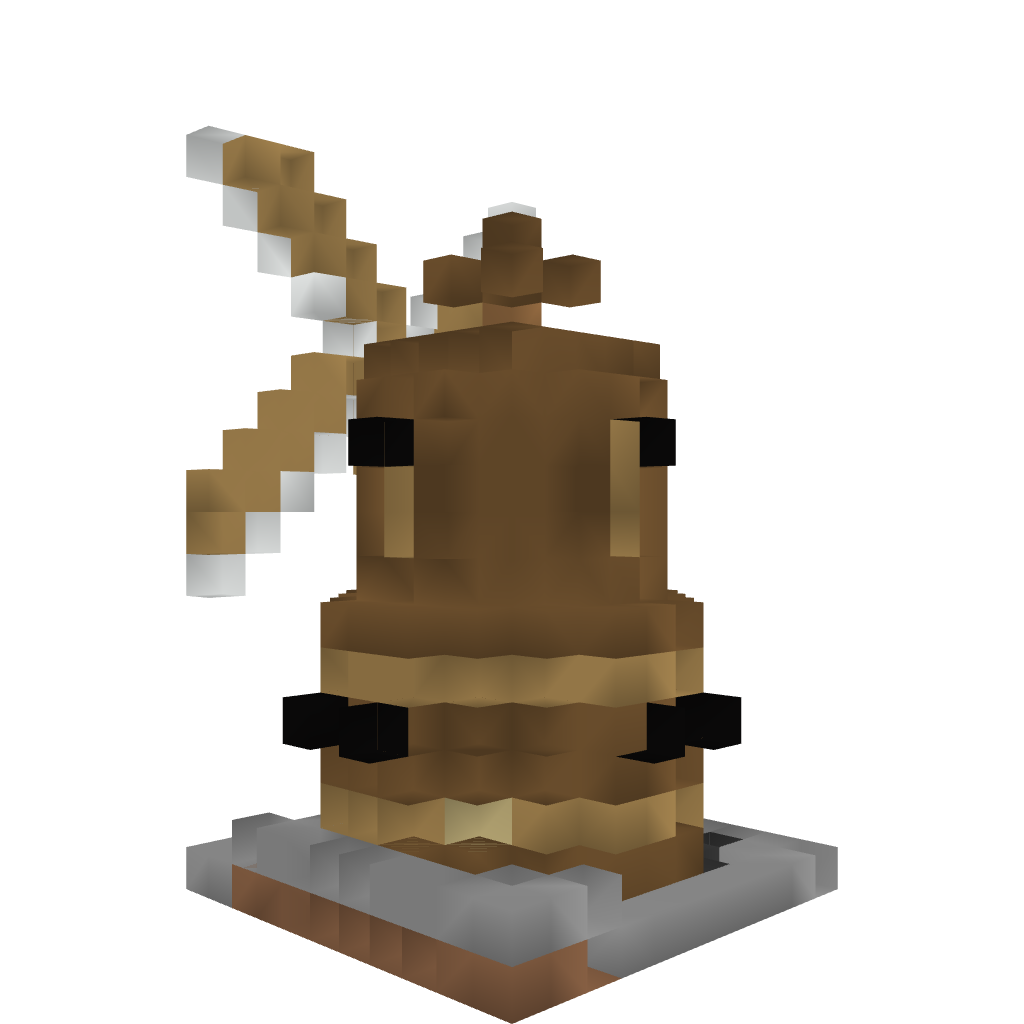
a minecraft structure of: Windmill